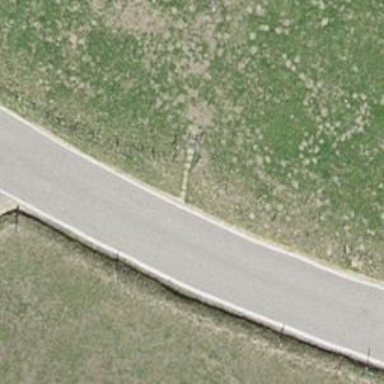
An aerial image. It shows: Path on the ground.